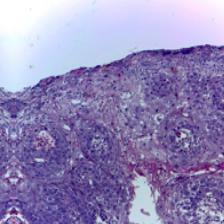
Diagnosis: OSCC